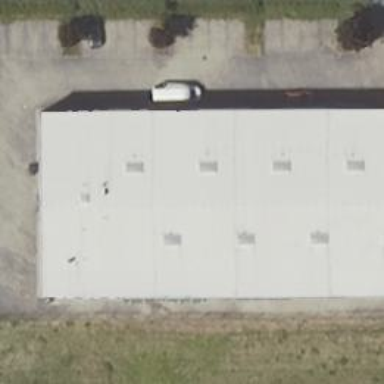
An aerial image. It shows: Industrial building.